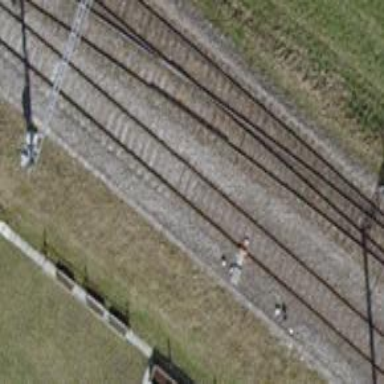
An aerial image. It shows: Single railway track with electrified contact line. It is spur track.